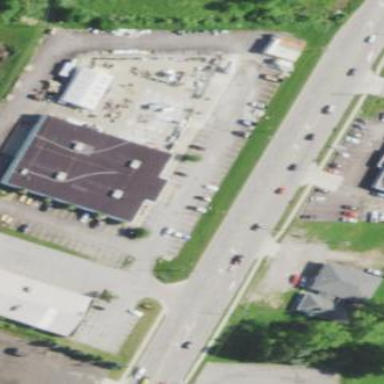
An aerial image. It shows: Country store housed inside building.